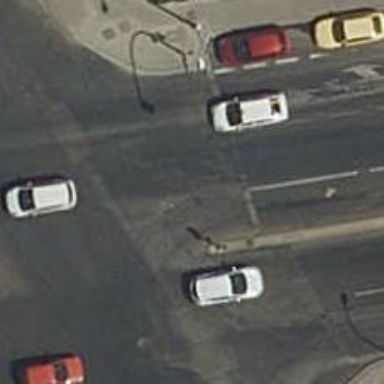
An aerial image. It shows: Road with traffic signals.